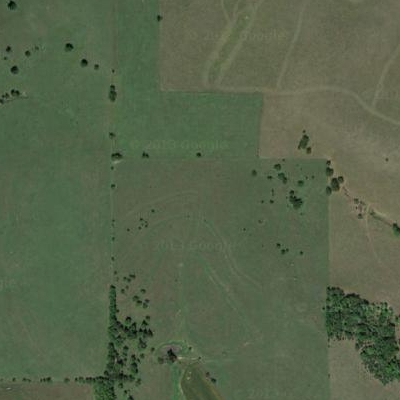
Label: aGrass